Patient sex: M
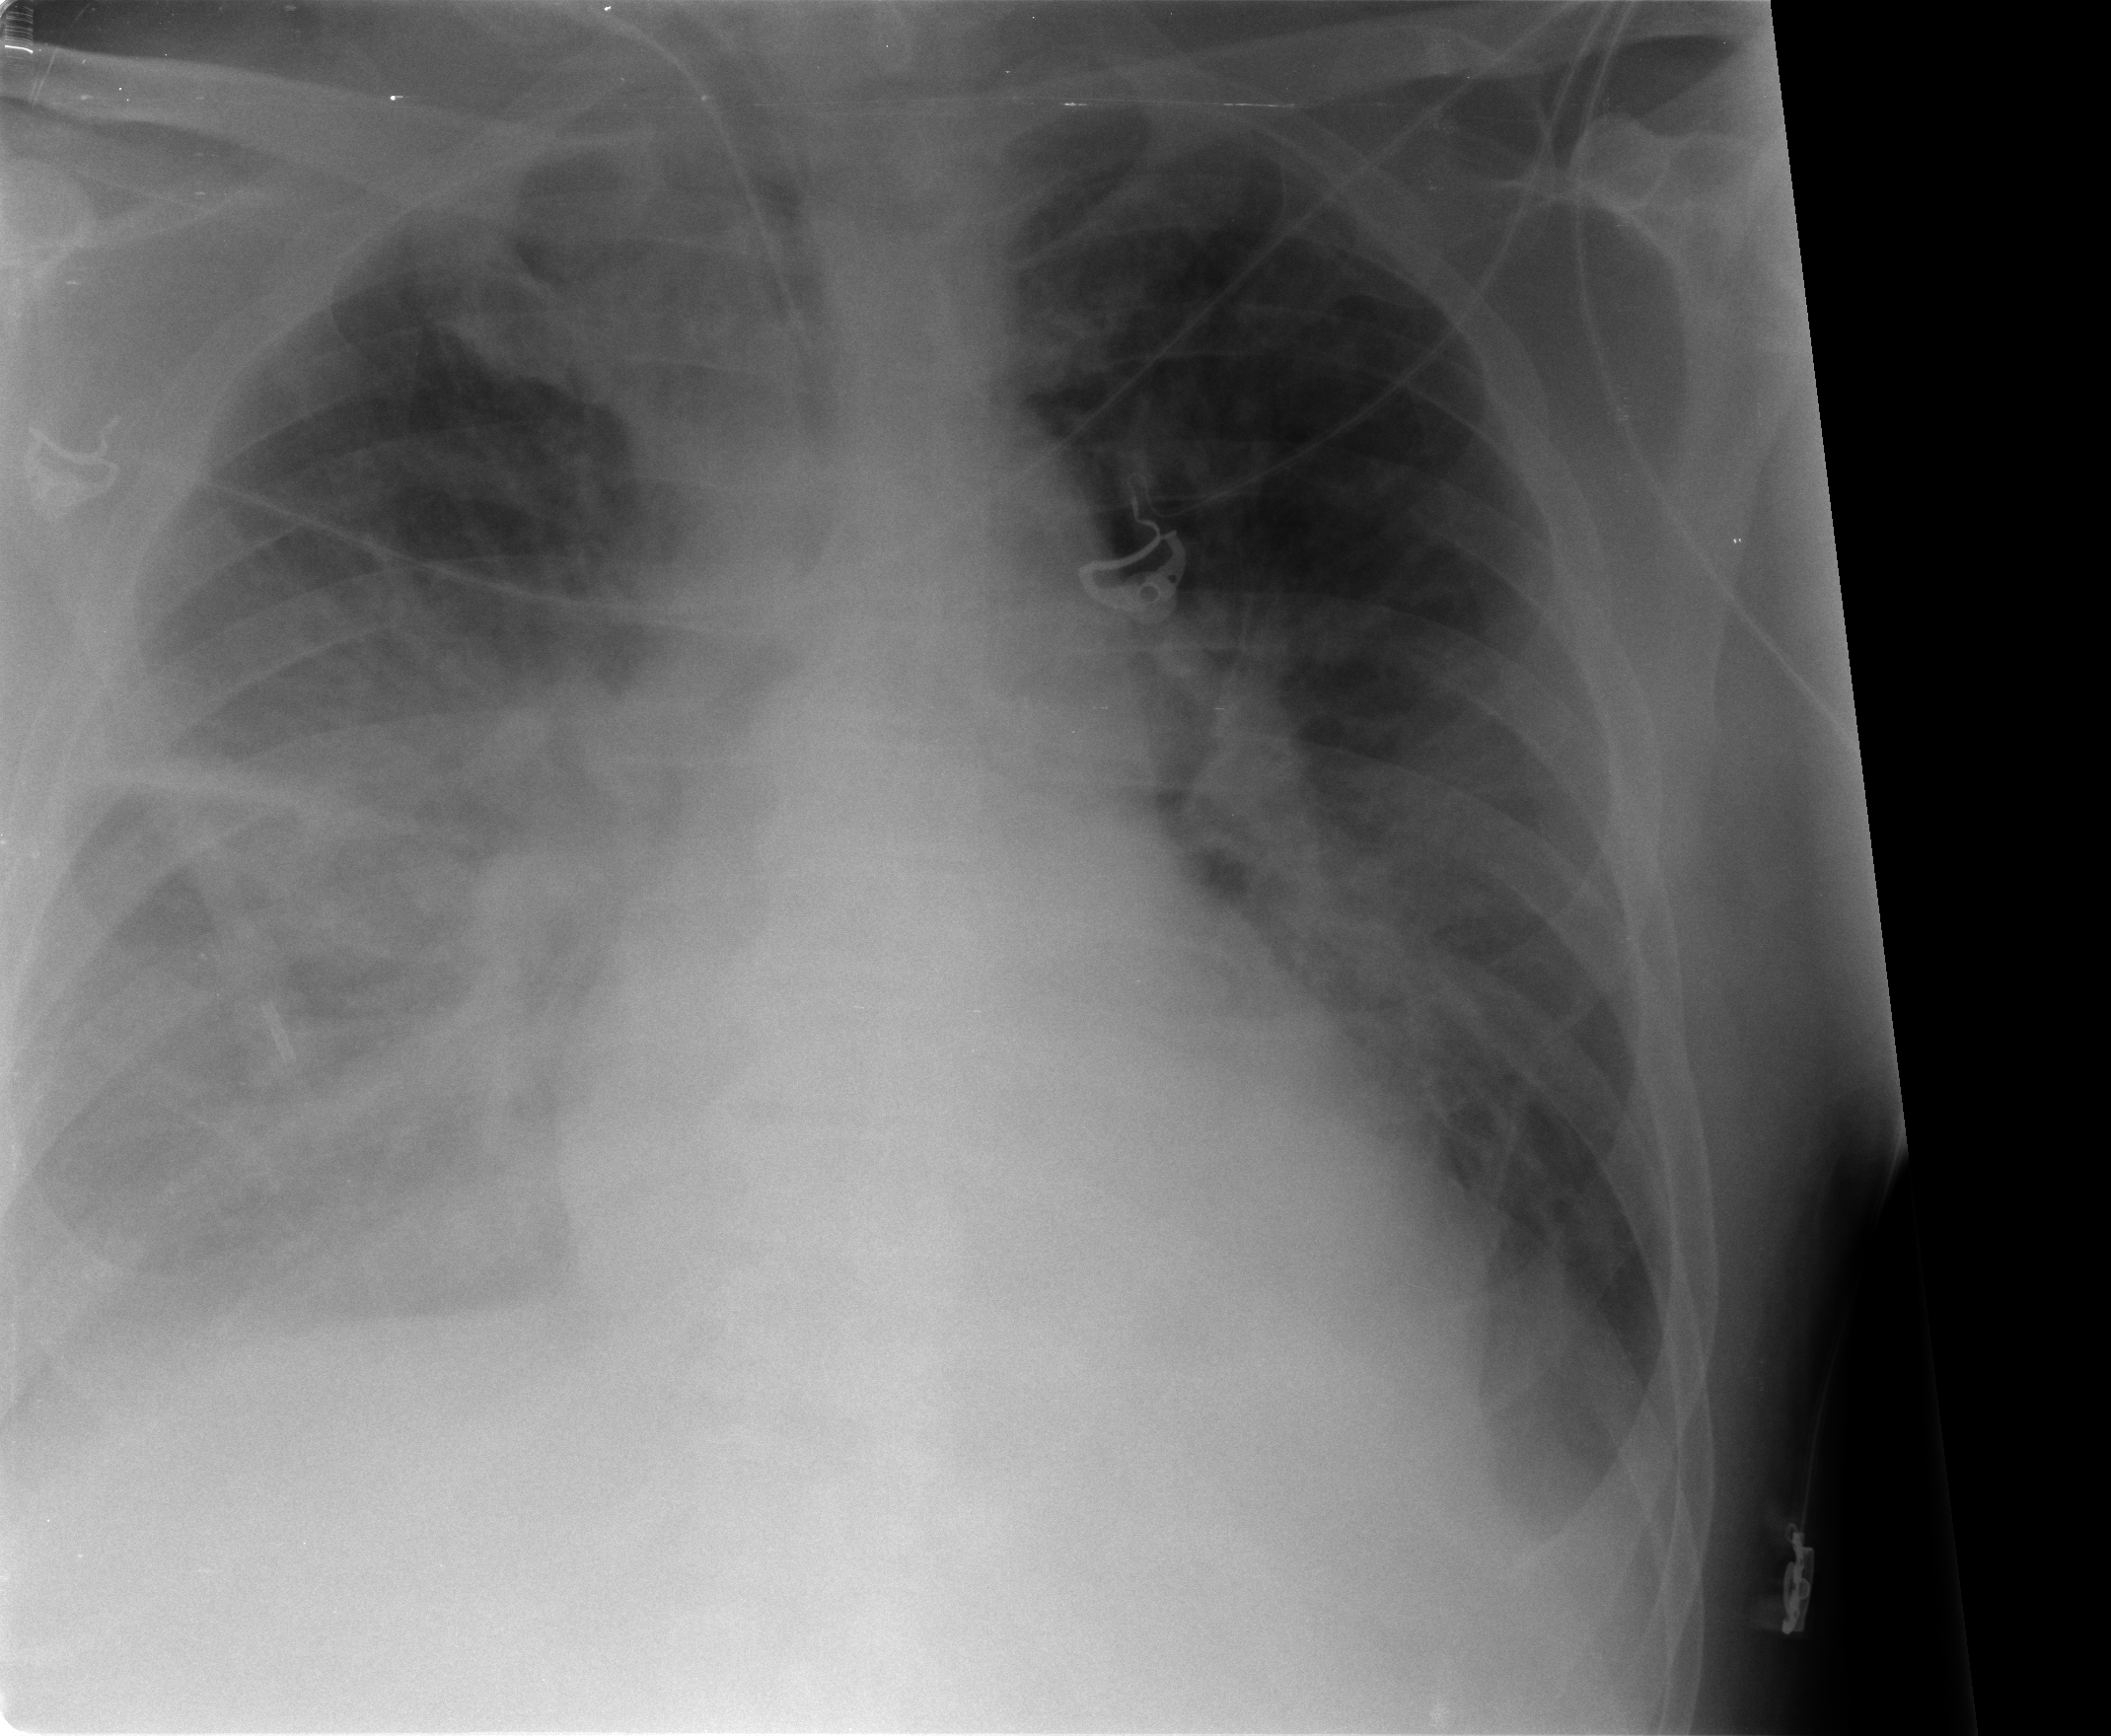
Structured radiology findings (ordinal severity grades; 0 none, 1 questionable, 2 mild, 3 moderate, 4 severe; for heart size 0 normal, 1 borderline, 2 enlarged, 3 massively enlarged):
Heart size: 1
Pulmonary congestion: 2
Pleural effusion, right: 2
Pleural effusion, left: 1
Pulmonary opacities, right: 2
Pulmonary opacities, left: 1
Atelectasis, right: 2
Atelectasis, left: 2